Question: I am trying to remove all html tags using this regex:
'''
<.+>(.+)</.+>
'''

And I replace like this:
'''
"<b onclick="foo">Foo</b> bar".replace(new RegExp("\<.{1,}\>(.{1,})\</.{1,}\>", "g"), "$1")
'''
This works fine, however, this doesnt work:
'''
"<b onclick="foo">Foo</b> bar <b>hello</b>".replace(new RegExp("\<.{1,}\>(.{1,})\</.{1,}\>", "g"), "$1")
'''
Since I get 'hello'
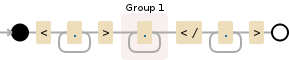
Answer: use lazy not greedy
'''
<.+?>
'''
along with the 'g' modifier
like this :
'''
"<b onclick="foo">Foo</b> bar <b>hello</b>".replace(/<.+?>/g,'');
'''
output:
'''
Foo bar hello
'''